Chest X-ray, PA view. Patient: 41 years old, sex M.
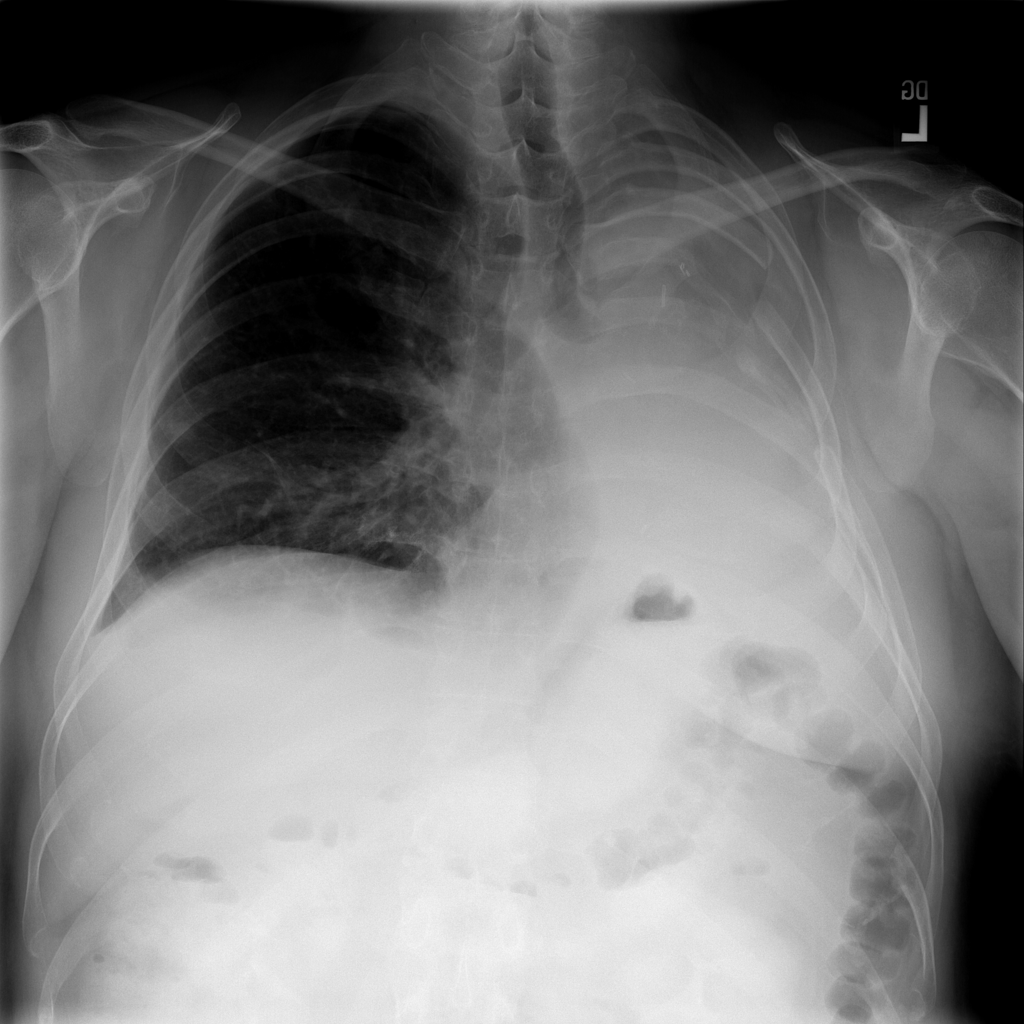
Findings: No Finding